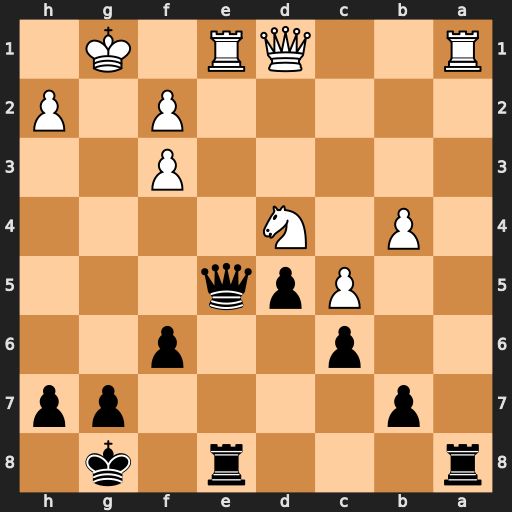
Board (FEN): r3r1k1/1p4pp/2p2p2/2Ppq3/1P1N4/5P2/5P1P/R2QR1K1
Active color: b
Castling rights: -
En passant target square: -
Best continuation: Rxa1 Qxa1 Qxe1+ Qxe1 Rxe1+